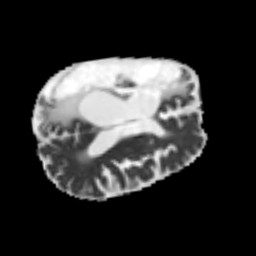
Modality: MD
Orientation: axial
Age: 55
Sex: male
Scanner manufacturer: siemens
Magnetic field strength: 3 T
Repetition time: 4.987 s
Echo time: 0.0792 s